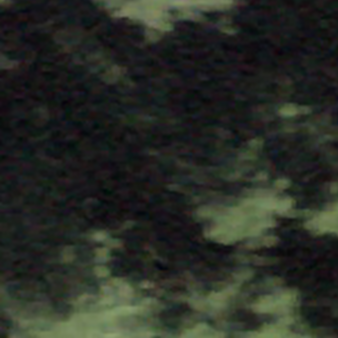
Label: other